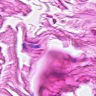
Metastatic tissue present: no